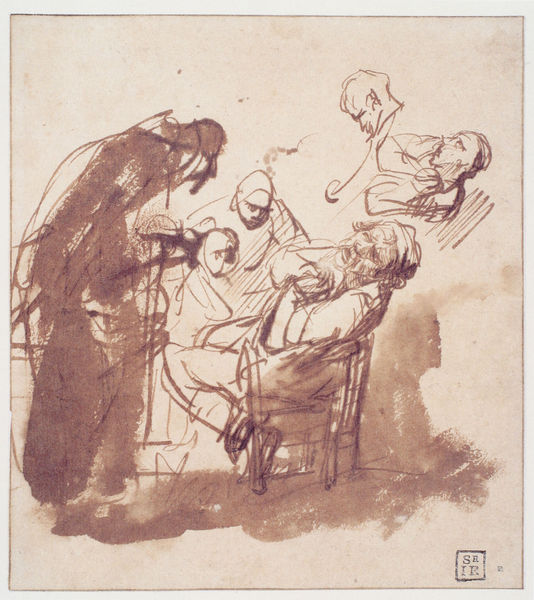
Titel: Der klagende Jakob, dem der blutige Rock Josephs gezeigt wird
Künstler: Harmensz van Rijn Rembrandt
Institution: Berlin, Staatliche Museen, Kupferstichkabinett
Schlagwörter: gruppe, mann, schatten, menschen, braun, hut, männer, profil, raum, skizze, stuhl, zeichnung, gespräch, haube, leute, alt, bart, hemd, anatomie, gesicht, rahmen, rembrandt, portrait, sitzend, kopfbedeckung, papier, haltung, studie, signiert, farblos, sepia, duktus, runde, tusche, stempel, pinsel, tinte, müde, verblichen, seie